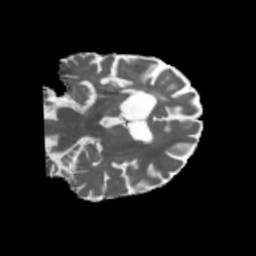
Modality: MD
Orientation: coronal
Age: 70
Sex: male
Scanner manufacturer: siemens
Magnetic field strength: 3 T
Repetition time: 5.47 s
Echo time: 0.0854 s